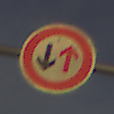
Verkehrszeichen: VorrangDesGegenverkehrs
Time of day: SunriseSunset
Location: Outdoor (Nature)
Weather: PartlyCloudy
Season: Summer
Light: Natural